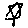
Label: star